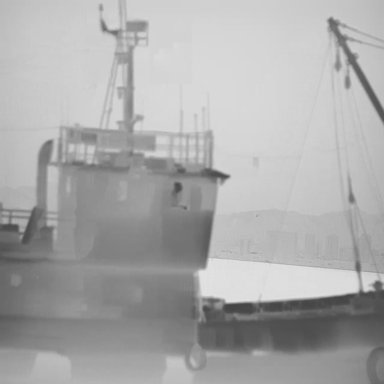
There is a bulk_carrier in the infrared image.